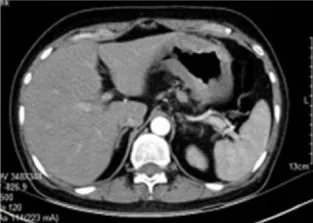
Pathology and imaging data of patient 1. The CT of the patient at the first examination.
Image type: radiology (ct)